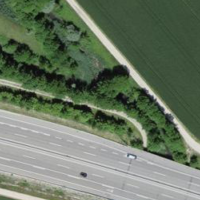
EUNIS habitat code: 57
Species observed at this site:
Chorthippus biguttulus
Chorthippus brunneus
Caltha palustris